Question: '''
class Array
{
double *mx; int mn;
public:
Array();
~Array(){delete []mx};
Array& operator-(Array& b); //first right way
Array operator -(Array b); //wrong way, but I don't understand why
};
Array::Array ()
{
mn=10;
mx=new double[mn];
}
//first, works perfectly
Array& Array::operator -(Array& b)
{
int i=0;
for(i=0;i<mn ;i++)
this->mx[i]-=b.mx[i];
return *this;
}
// here is Error
Array Array::operator -(Array b)
{
int i=0;
for(i=0;i<mn ;i++)
this->mx[i]-=b.mx[i];
}
int main() {
Array x,b;
x=x-b;
}
'''
If I use the first overload , all works right.
But if I use the second, all is compiled well, but when program is executed, i receive many errors like this:
'''
"c++ ** glibc detected *** double free or corruption"
'''

I can't figure out why this occurs.
As I understand, when I call 'Array Array::operator-(Array b)', the object must be copied and all must be well, but there is error.
well i've read that i've to object that are allocated at the same place in the memory. but i've tried to do this:
'''
Array Array::operator +(Array b)
{ Array c;
int i=0;
for(i=0;i<mn;i++)
this->mx[i]+=b.mx[i];
cout<<&this->mx<<" "<<&b.mx<<endl;
exit(0);
return c; }
'''
i 've expected to receive same addresses in memory....
answer is 0xbfb45188 0xbfb45178 why are they equal?
furhermore, when i declare here name of class(A object)
compiler must give a new memory in stack for object
where am i wrong? i dont understand....
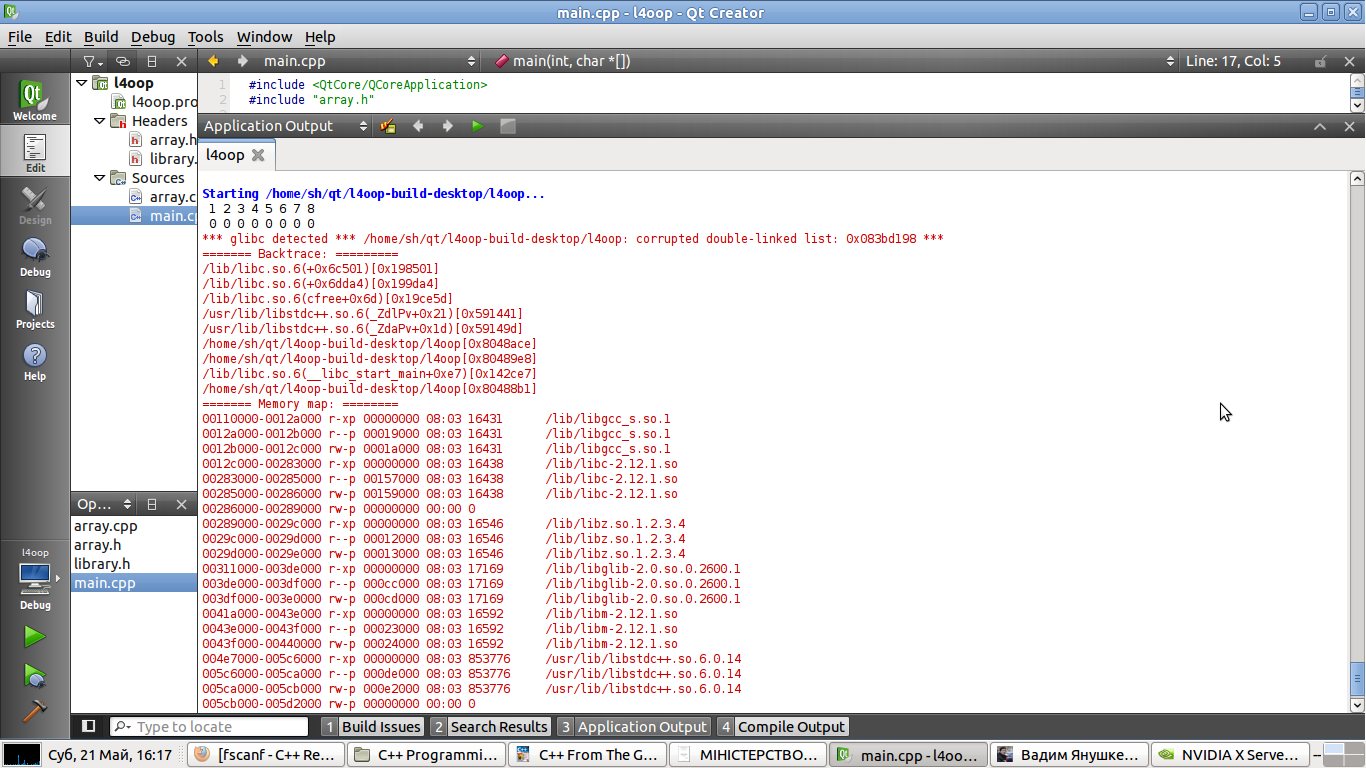
Answer: - 'operator-''-''c = a-b''a''b'- 'operator-'- - 'Array''new''delete''~Array'- - 'mx'- - 'Array''mx''delete''delete'
My suggestions:
- 'operator=''Array'- 'operator-'
Hope that helps.